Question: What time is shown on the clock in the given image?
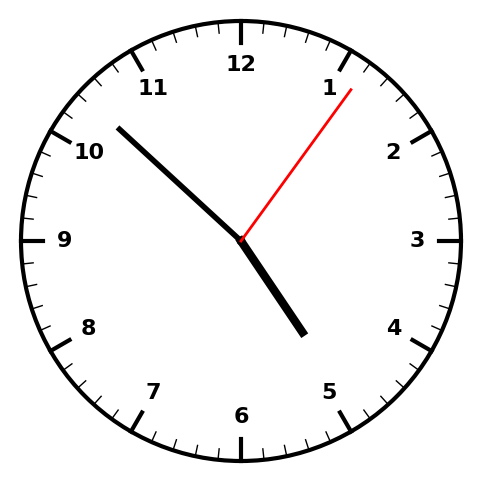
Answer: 04:52:06